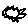
Label: sun